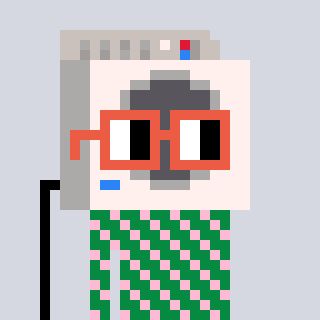
a pixel art character with square orange glasses, a washing machine-shaped head and a green-colored body on a cool background